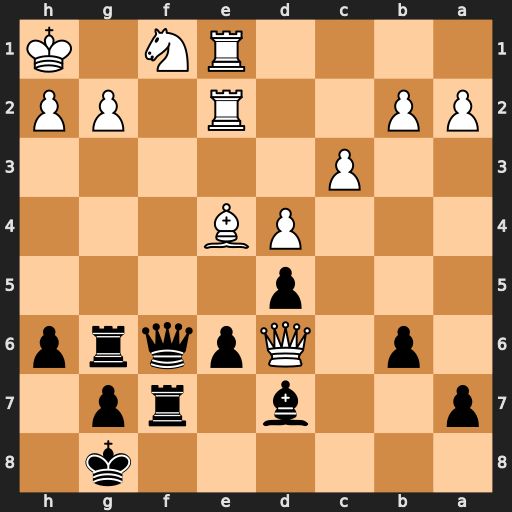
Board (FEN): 6k1/p2b1rp1/1p1Qpqrp/3p4/3PB3/2P5/PP2R1PP/4RN1K
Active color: b
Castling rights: -
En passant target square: -
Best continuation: Qxf1+ Rxf1 Rxf1#